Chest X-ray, AP view. Patient: 27 years old, sex M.
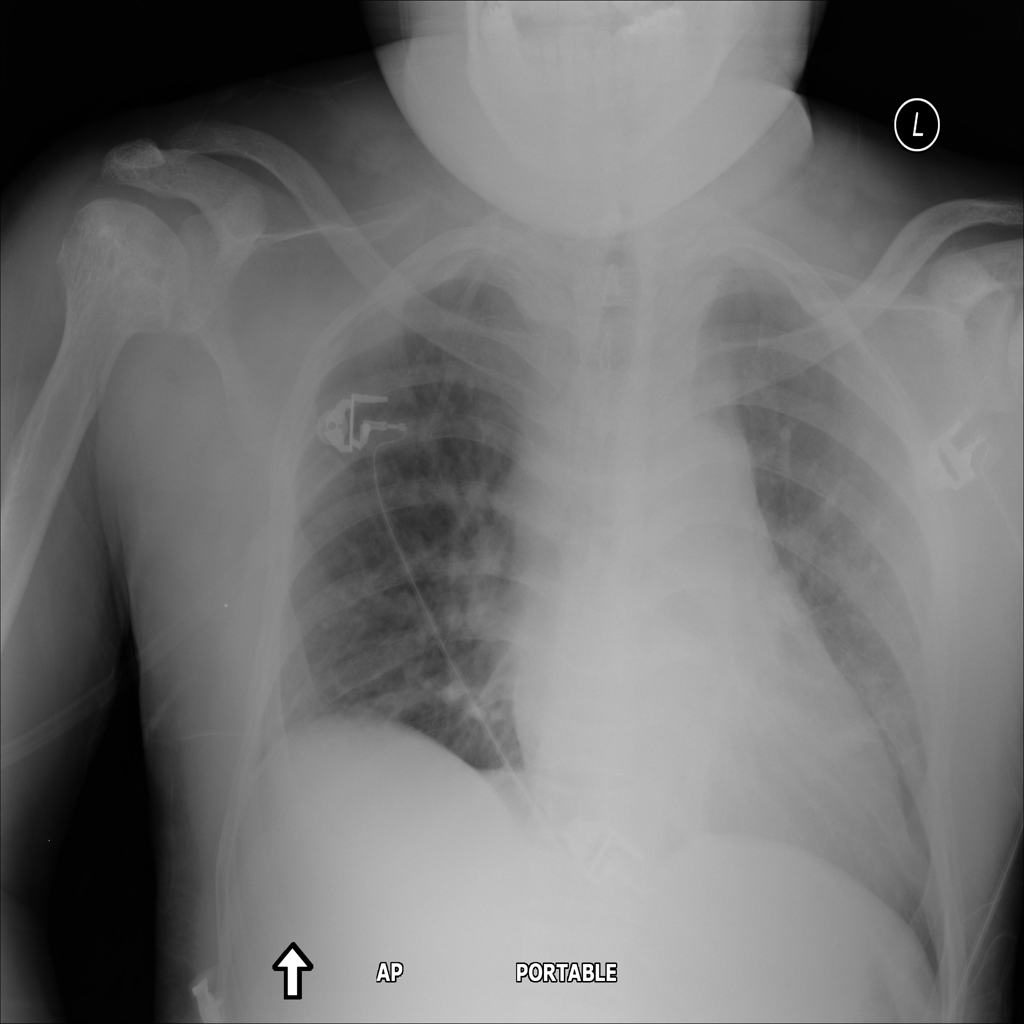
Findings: Atelectasis